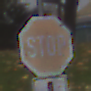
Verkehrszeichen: Stop
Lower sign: VerlaufVorfahrtsstrasse7
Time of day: MorningAfternoon
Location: Outdoor (Nature)
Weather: Overcast
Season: Autumn
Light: Natural